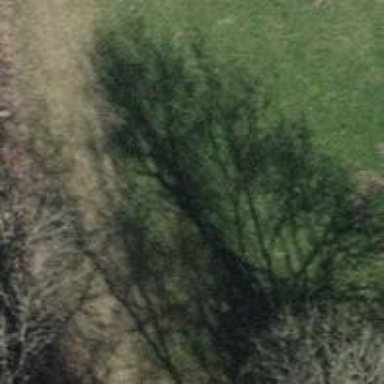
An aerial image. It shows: Path.